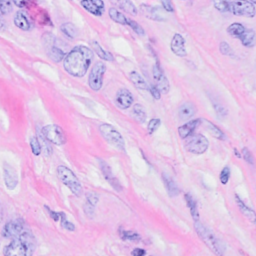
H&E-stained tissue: Breast